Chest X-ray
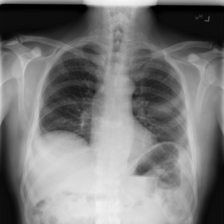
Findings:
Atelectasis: negative
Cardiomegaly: negative
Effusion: negative
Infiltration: negative
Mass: negative
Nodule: negative
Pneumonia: negative
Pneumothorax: negative
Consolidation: negative
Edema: negative
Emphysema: negative
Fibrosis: negative
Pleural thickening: negative
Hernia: negative